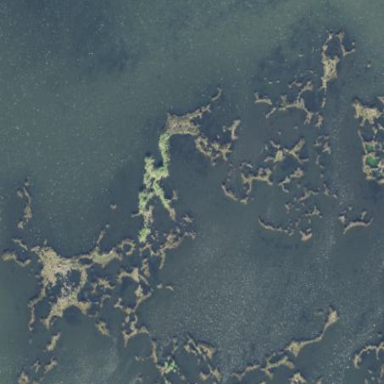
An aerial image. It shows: Wetland area.